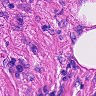
Metastatic tissue present: yes